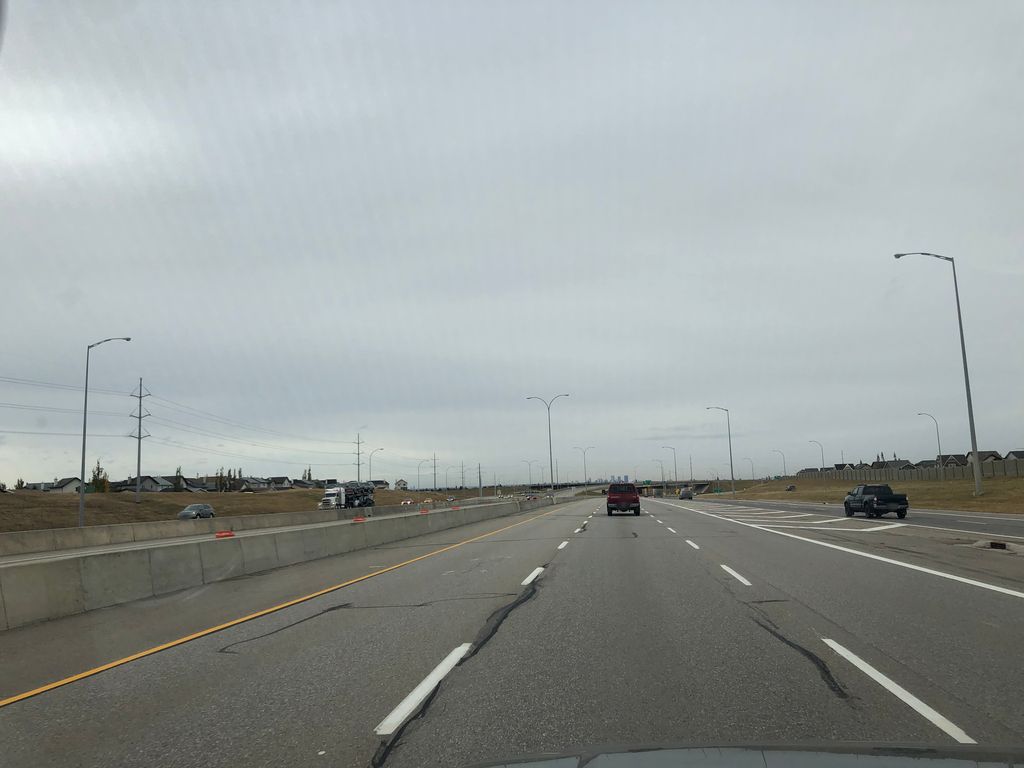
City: calgary